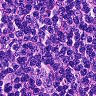
Metastatic tissue present: no